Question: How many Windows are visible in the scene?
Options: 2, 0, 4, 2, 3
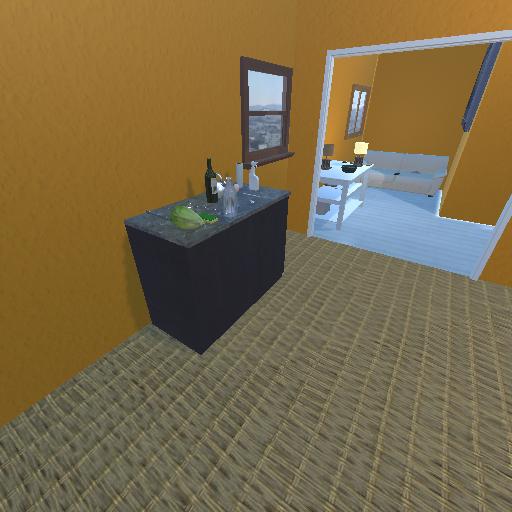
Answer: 2